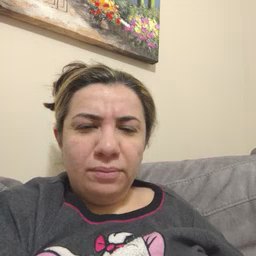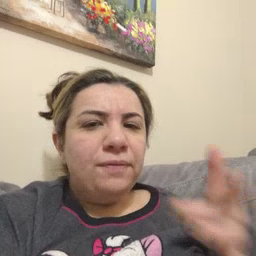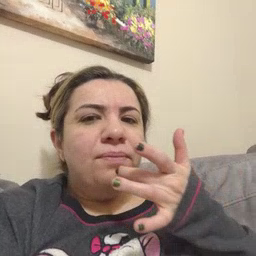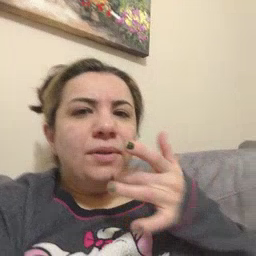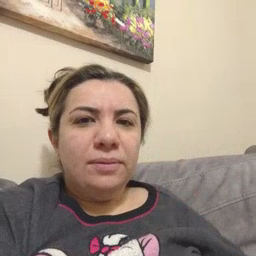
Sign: taste